Chest X-ray. View position: PA
Patient age: 31
Patient sex: F
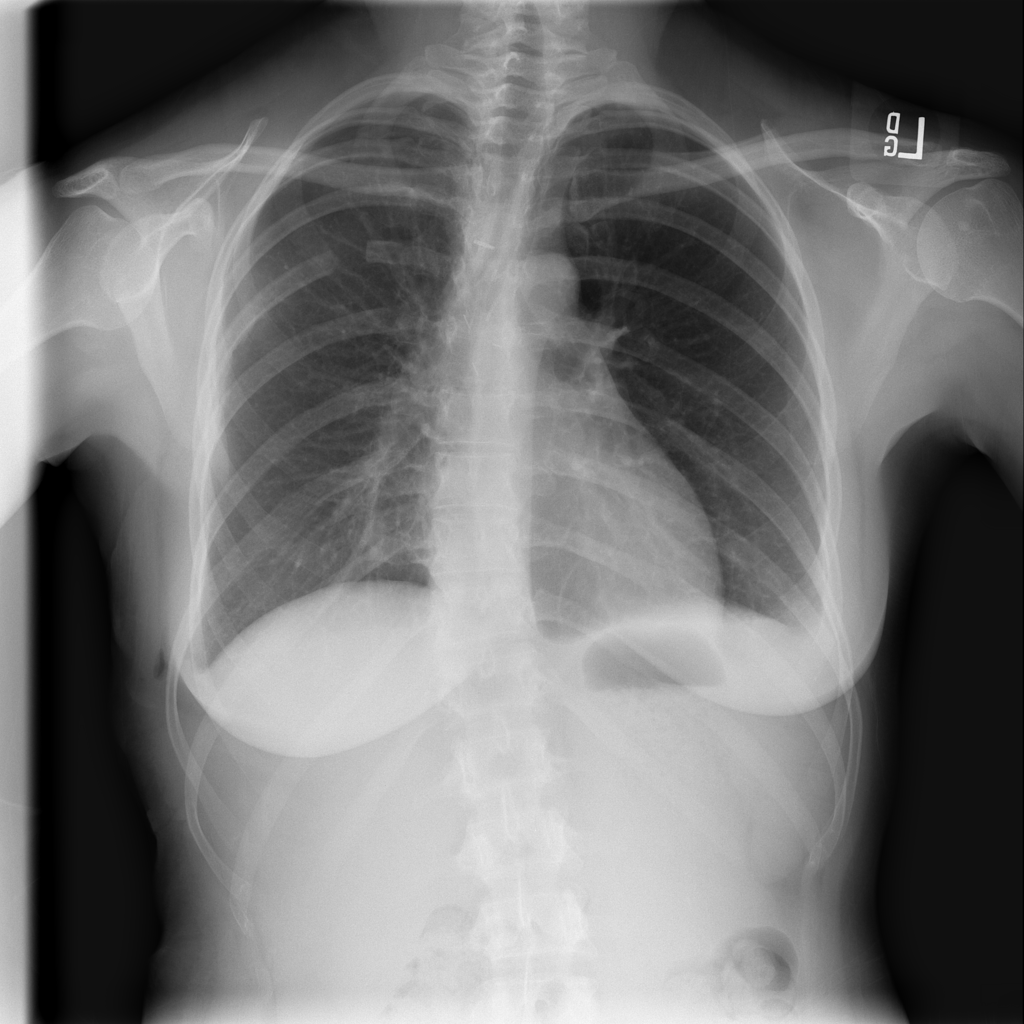
Finding: Pneumothorax